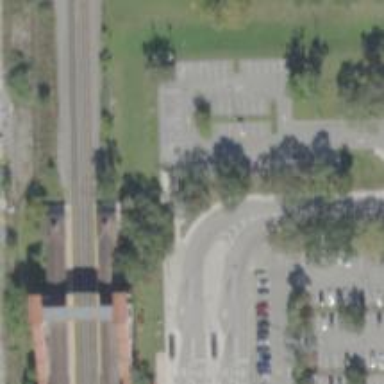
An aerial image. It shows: Parking space.